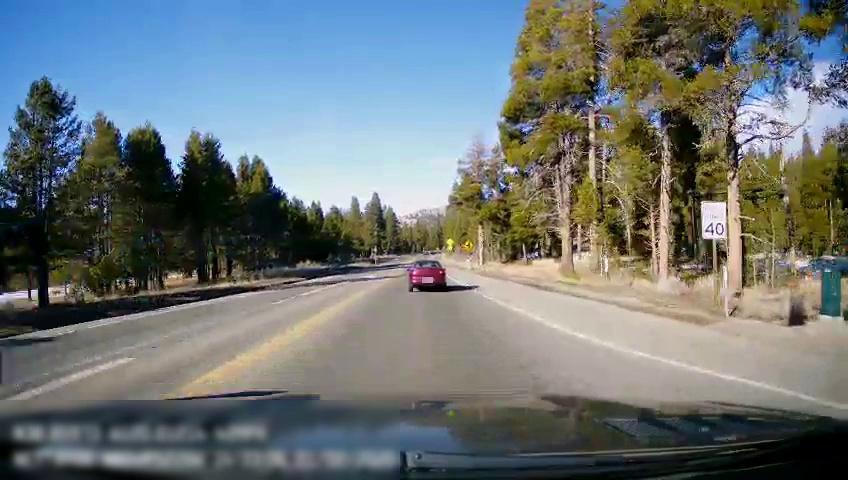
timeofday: Day
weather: Sunny
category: Drivable Space
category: Vehicles | Car
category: Lanes | Current Lane
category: Lanes | Current Lane
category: Lanes | Opposite Lane
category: Lanes | Opposite Lane
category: Traffic | Signs